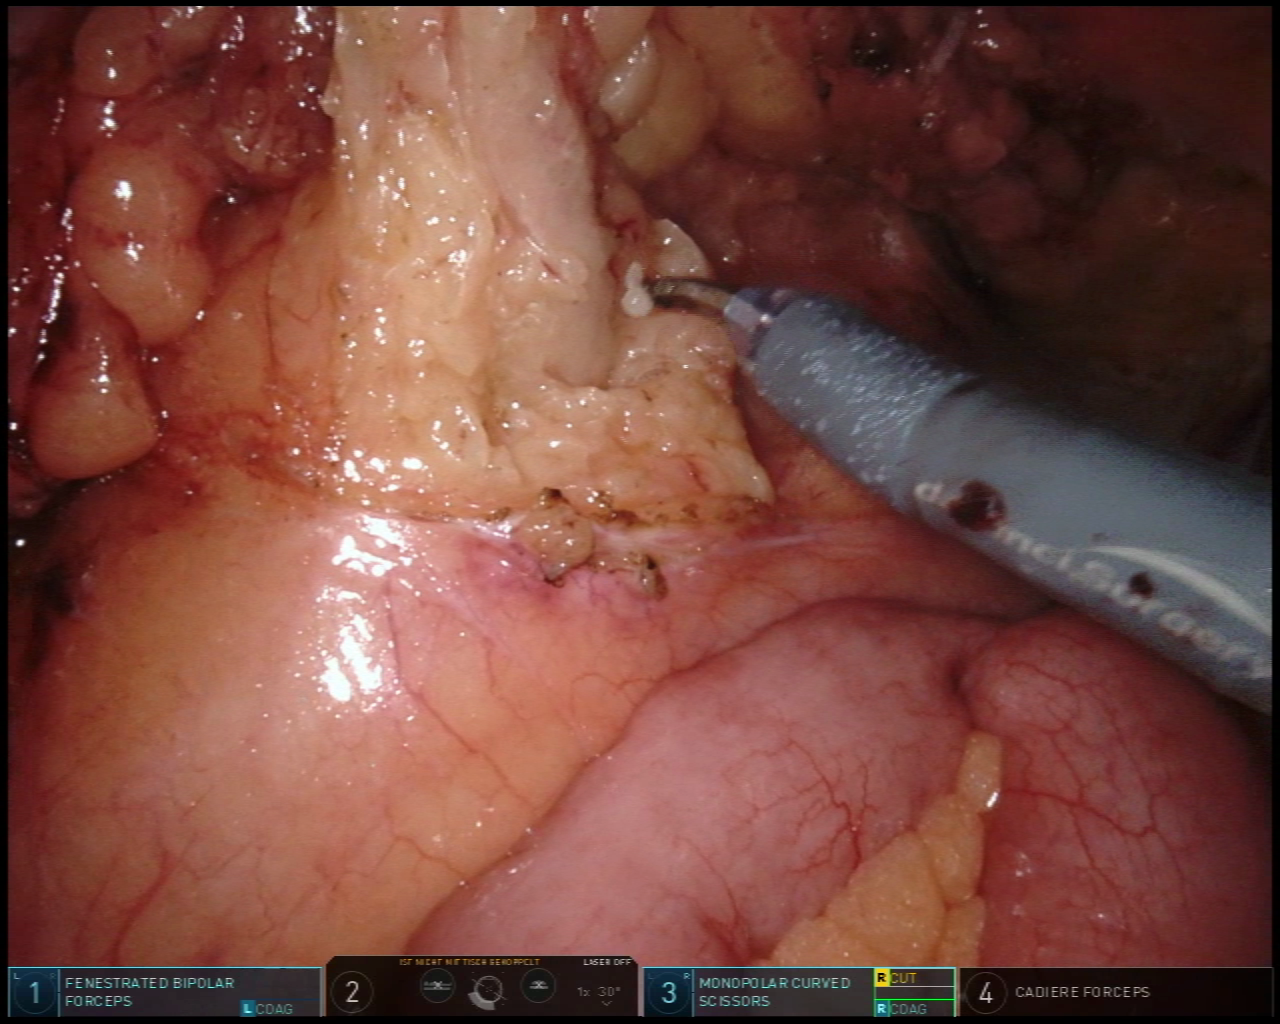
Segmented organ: small_intestine
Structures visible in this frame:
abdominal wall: no
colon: no
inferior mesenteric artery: no
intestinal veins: no
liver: no
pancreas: no
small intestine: yes
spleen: no
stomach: no
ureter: no
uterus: no
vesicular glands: no